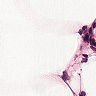
Metastatic tissue present: no